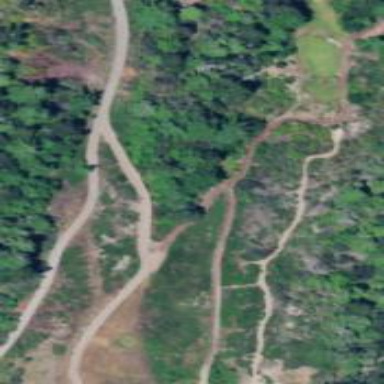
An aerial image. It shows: Path designated for golf carts.